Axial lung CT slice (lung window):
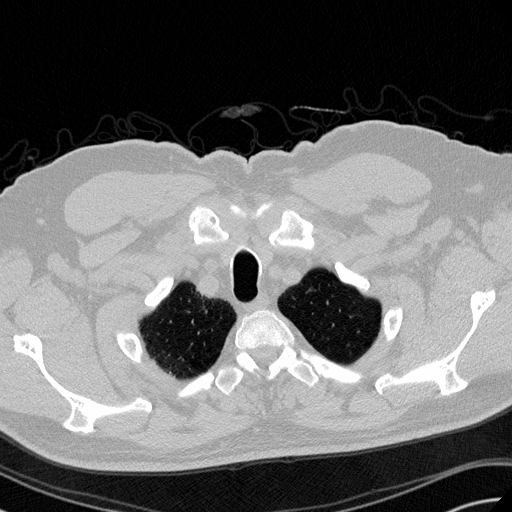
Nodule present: no